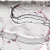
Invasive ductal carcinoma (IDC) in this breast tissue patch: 0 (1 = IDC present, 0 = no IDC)